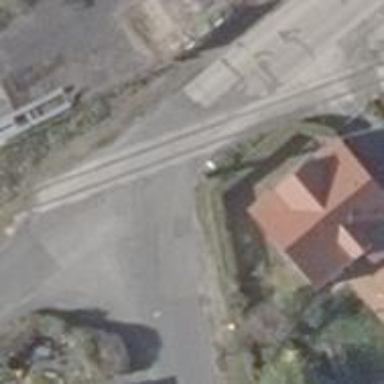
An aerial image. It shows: Level crossing along the railway.